Interaction volume radius: 5 \u00c5
Interaction volume height: 25 \u00c5
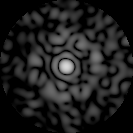
Disorder parameter: 0.8522